Field crop: maize
Growth stage: 2
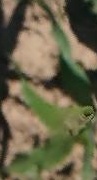
Species: maize